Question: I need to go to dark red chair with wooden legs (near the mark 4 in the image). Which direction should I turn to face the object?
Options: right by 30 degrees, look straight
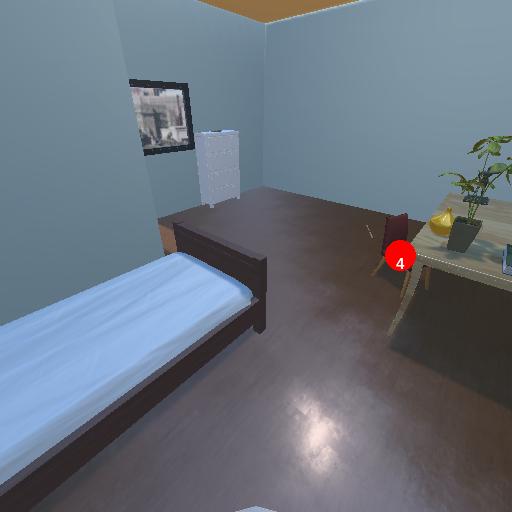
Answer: right by 30 degrees